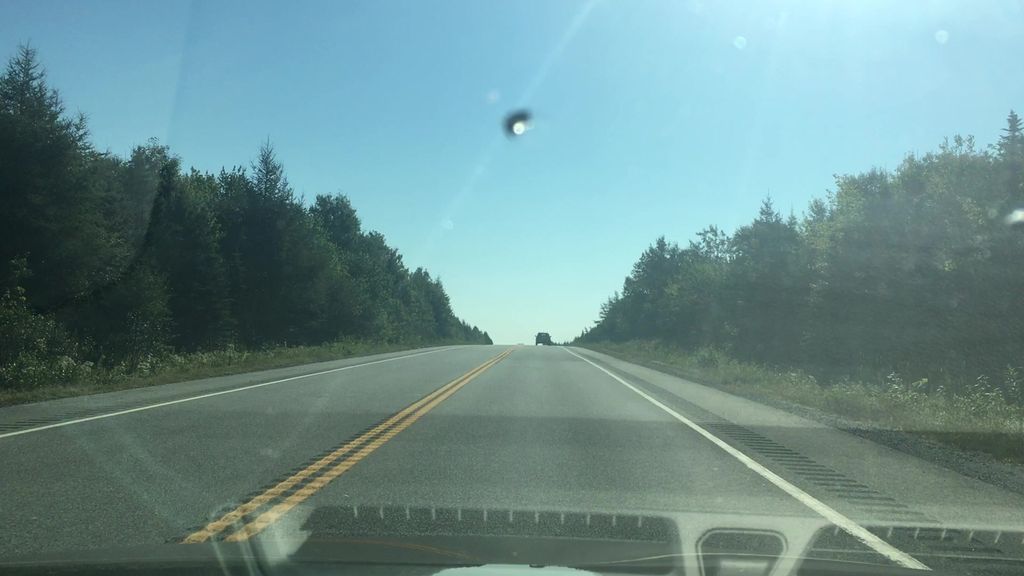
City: halifax